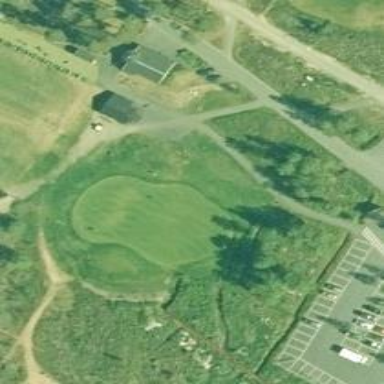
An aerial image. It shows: Golf green.